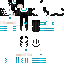
A female human skin with pale skin, wearing brown long hair dressed in a blue hoodie and red pants, featuring a closed mouth.